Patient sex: M
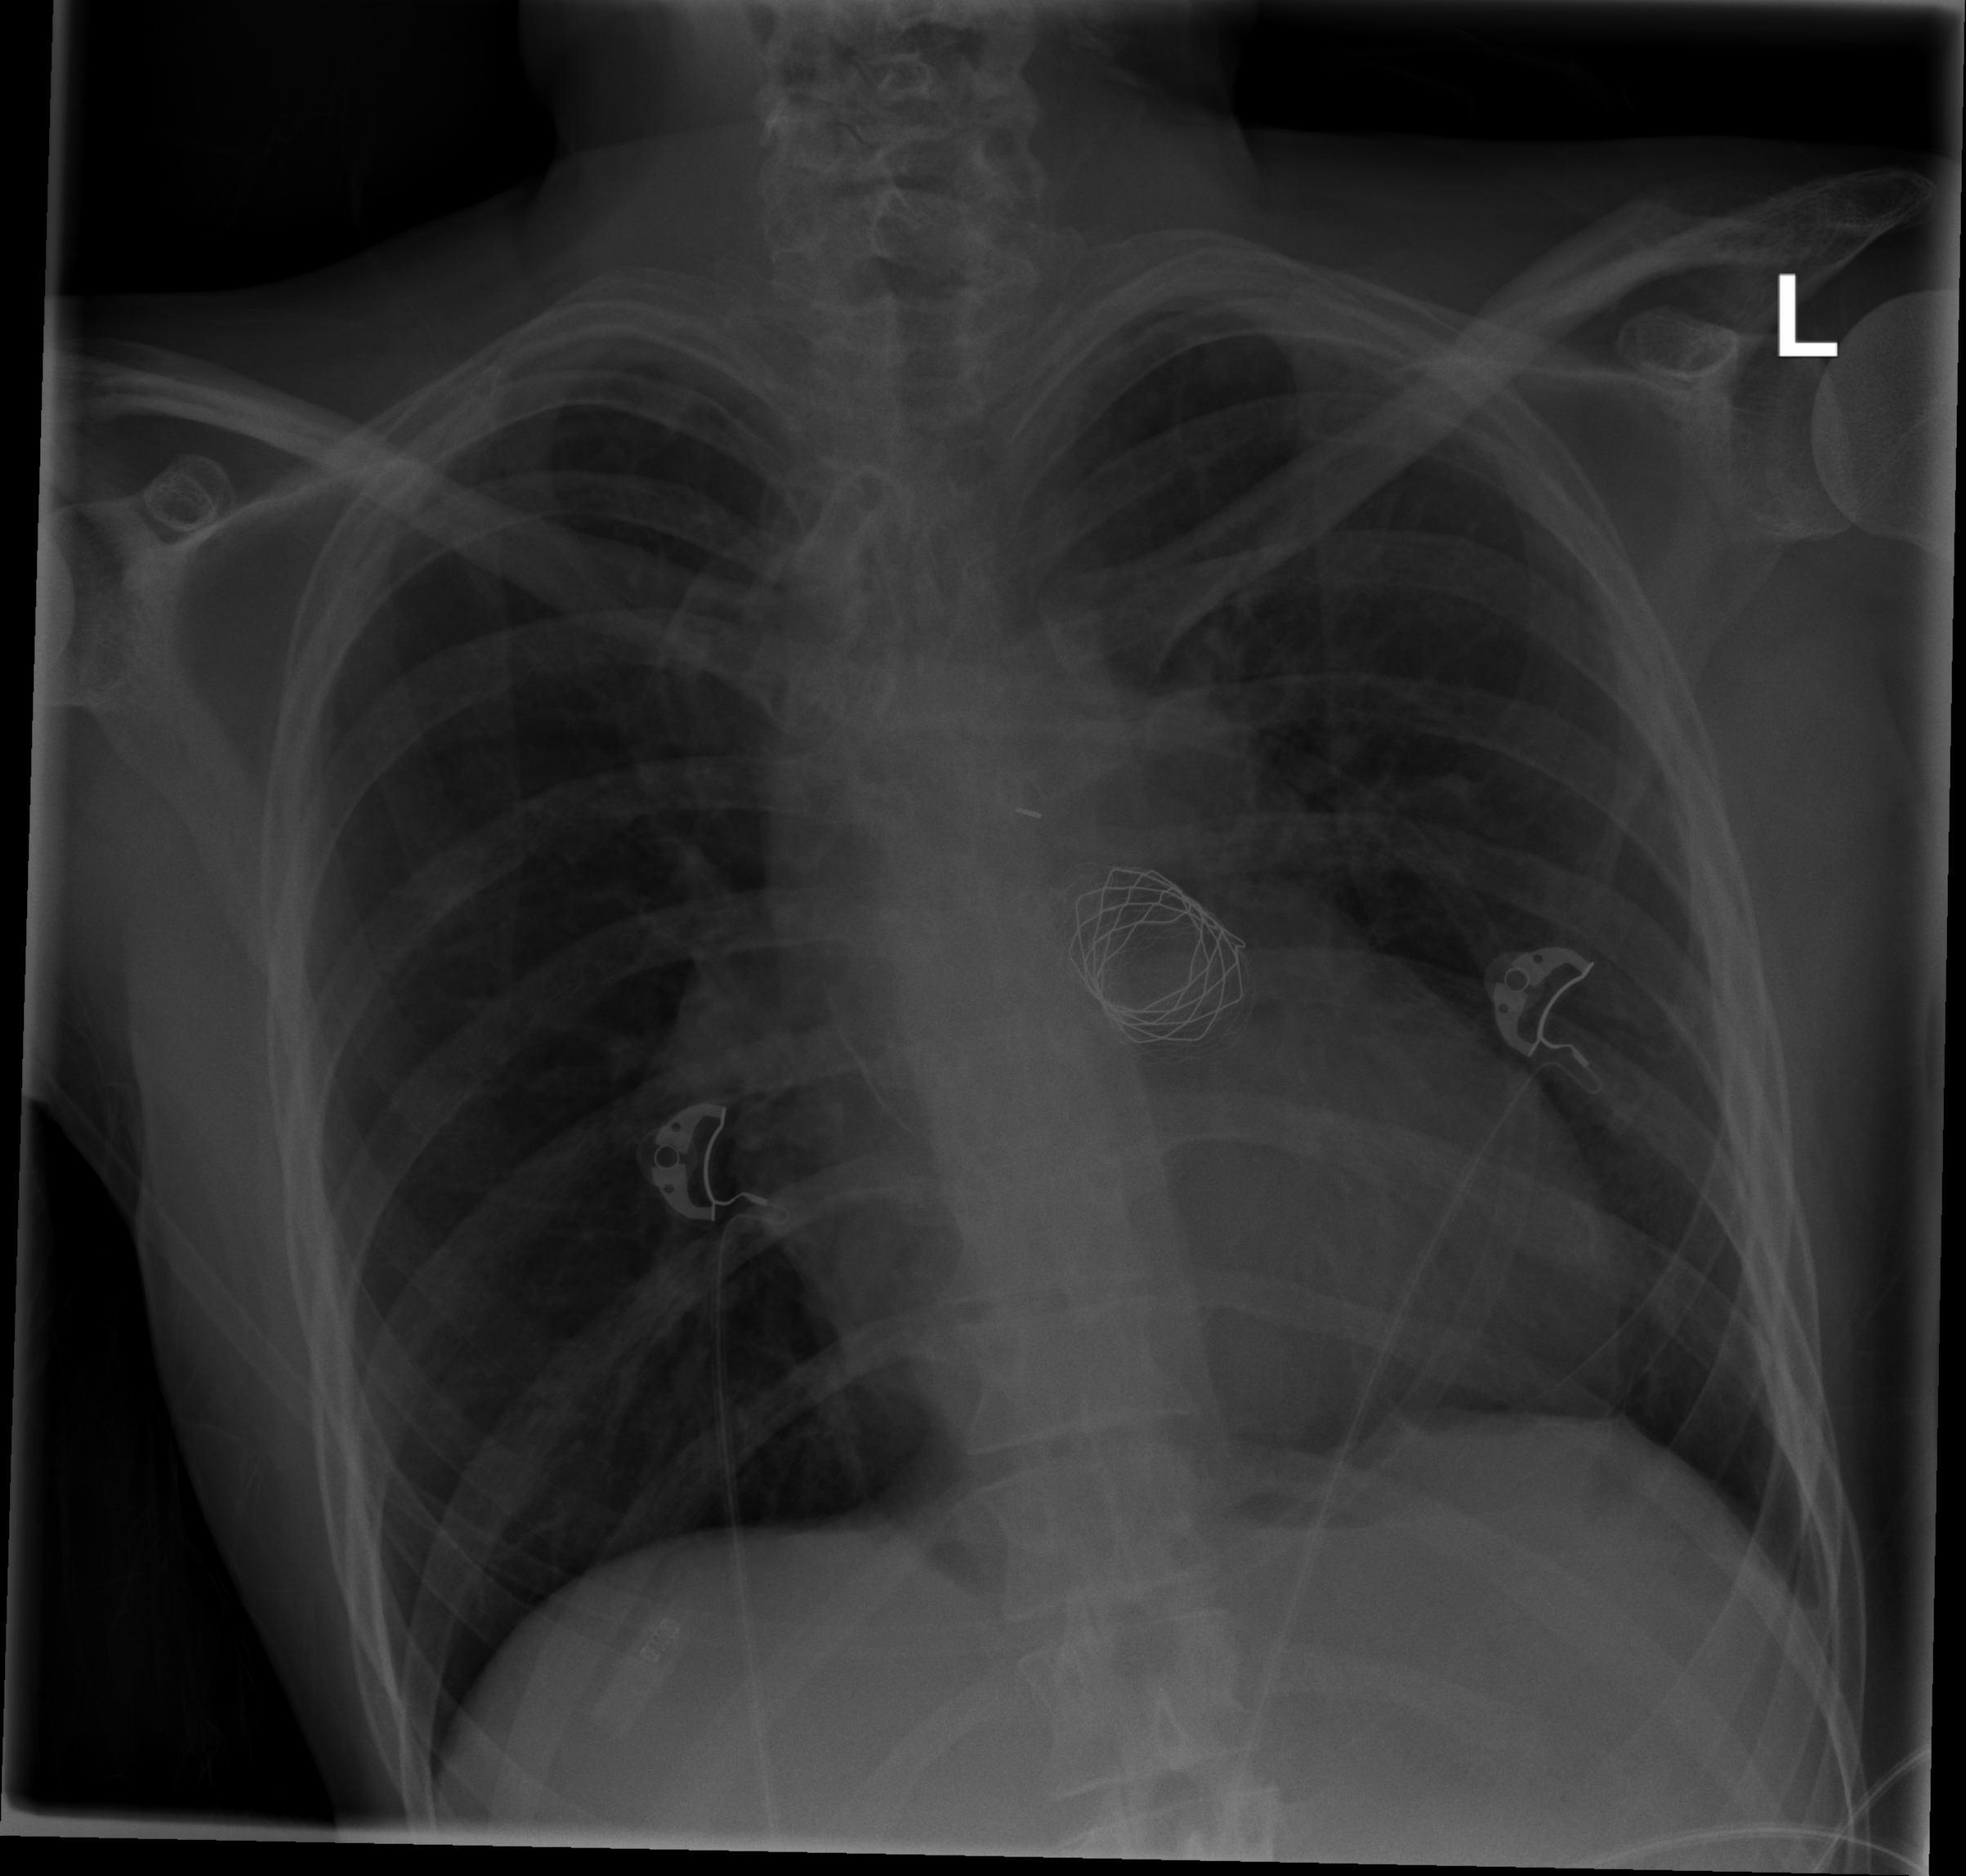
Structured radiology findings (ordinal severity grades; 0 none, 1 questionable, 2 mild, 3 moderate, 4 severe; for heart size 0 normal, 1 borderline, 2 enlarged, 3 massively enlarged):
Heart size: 1
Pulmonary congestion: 0
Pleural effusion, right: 0
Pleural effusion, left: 0
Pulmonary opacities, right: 0
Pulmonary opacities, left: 0
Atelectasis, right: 0
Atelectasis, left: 2